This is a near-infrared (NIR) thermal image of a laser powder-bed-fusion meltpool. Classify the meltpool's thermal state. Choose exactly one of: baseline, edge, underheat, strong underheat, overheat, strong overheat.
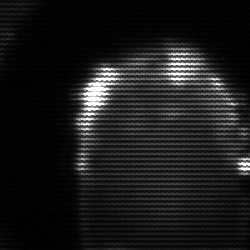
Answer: baseline